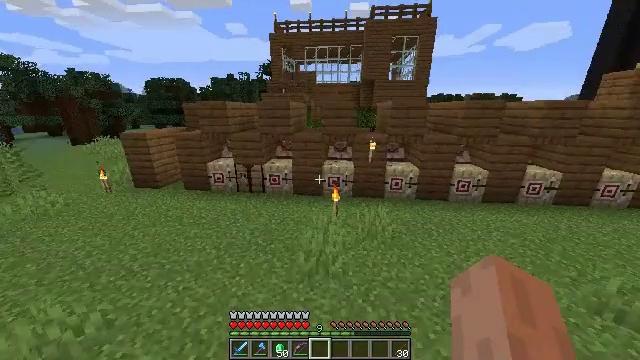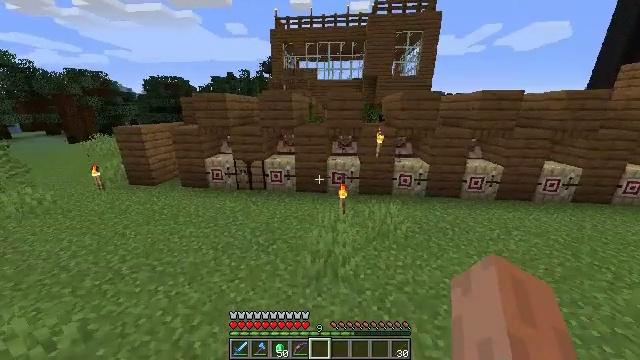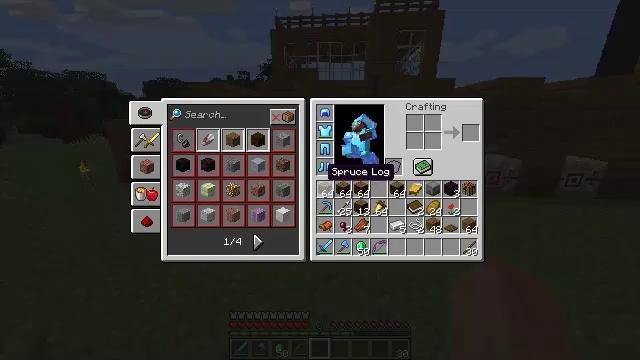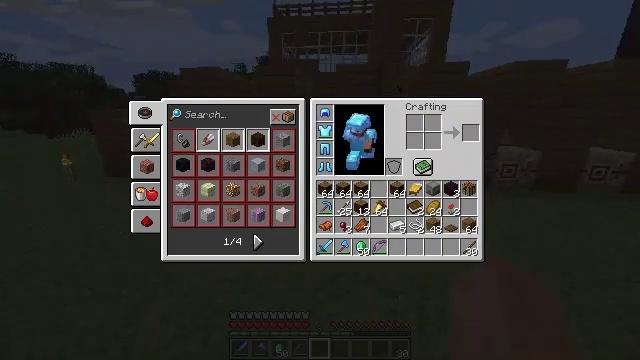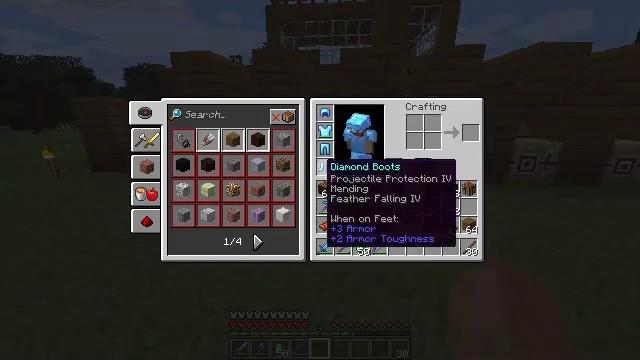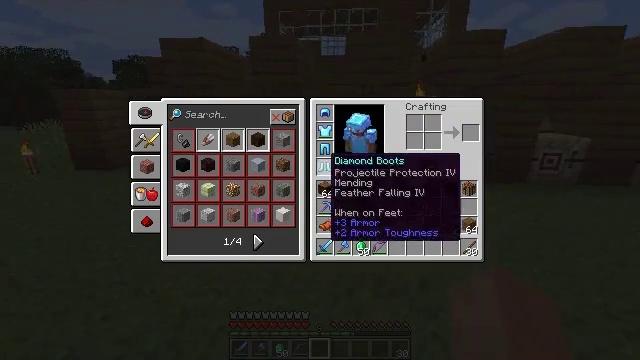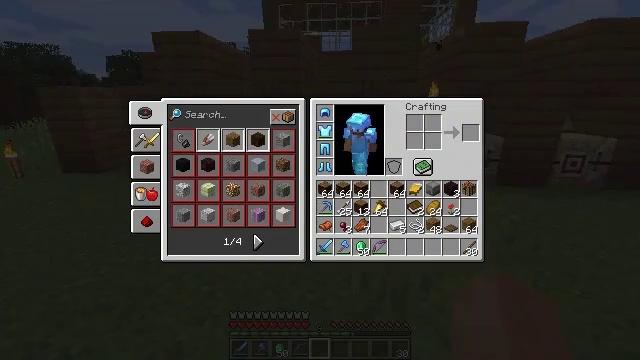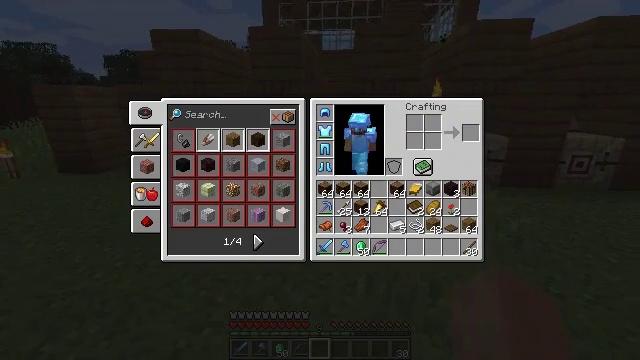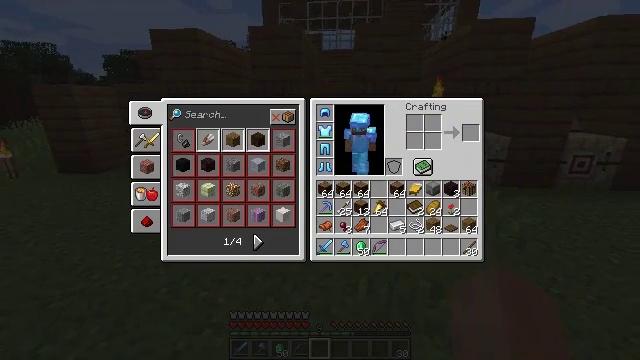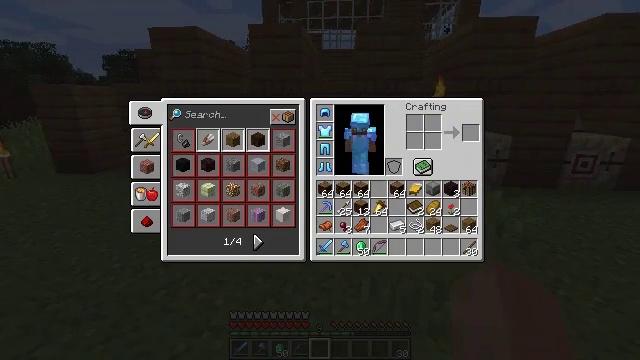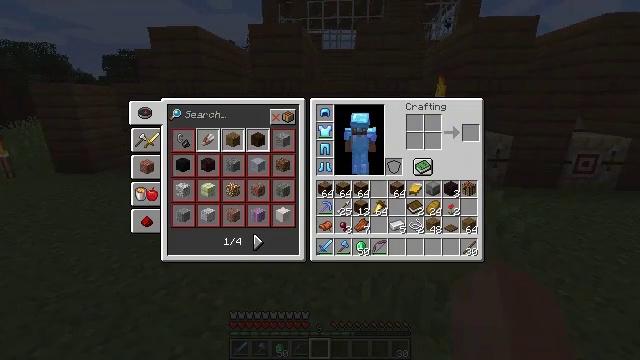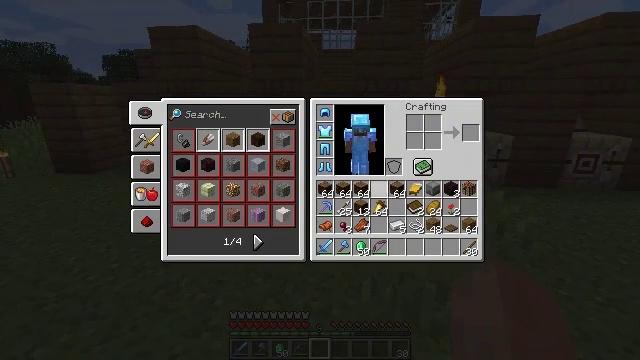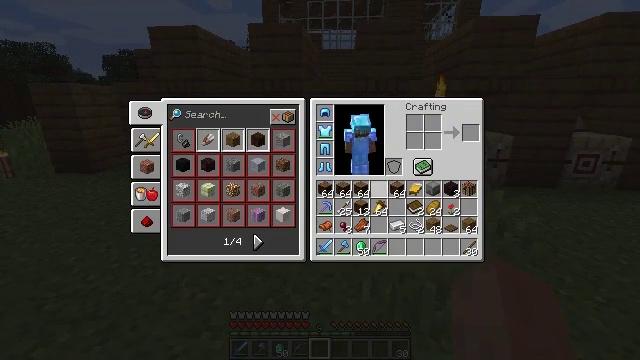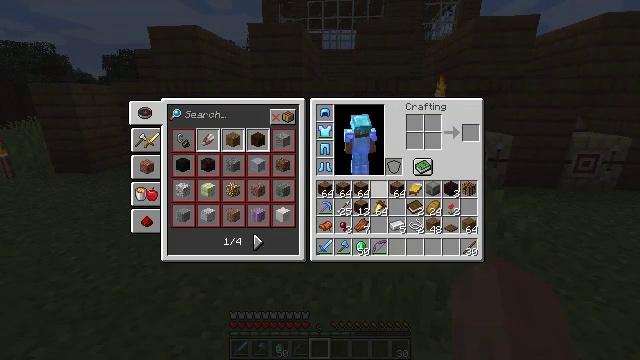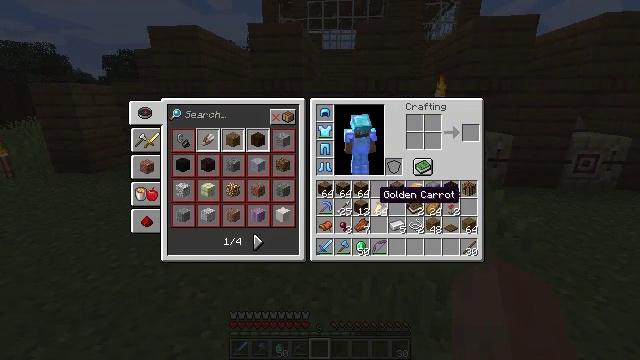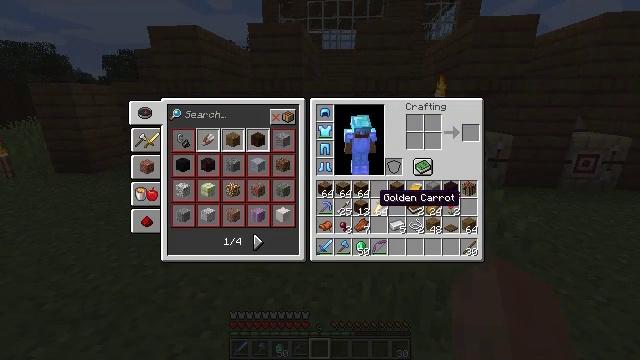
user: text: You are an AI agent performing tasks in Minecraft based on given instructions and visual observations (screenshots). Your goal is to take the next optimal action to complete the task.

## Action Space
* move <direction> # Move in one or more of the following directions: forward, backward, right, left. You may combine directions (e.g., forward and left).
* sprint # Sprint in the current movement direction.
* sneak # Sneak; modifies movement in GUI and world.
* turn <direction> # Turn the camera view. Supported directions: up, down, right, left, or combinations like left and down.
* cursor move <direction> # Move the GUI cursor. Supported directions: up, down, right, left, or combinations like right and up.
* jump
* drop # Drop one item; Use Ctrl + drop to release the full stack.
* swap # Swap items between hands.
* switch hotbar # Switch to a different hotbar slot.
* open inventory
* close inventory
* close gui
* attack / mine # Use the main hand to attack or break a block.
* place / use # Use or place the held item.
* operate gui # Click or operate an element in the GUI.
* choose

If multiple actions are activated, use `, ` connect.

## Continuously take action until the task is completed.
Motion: motion action
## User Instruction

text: Drop a spider eye.
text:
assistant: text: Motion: move forward, sprint
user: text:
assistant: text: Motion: move forward, sprint, turn up, open inventory
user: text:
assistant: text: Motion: move forward, open inventory
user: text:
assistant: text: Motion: open inventory
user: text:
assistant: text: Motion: no_op
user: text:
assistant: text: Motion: cursor move right
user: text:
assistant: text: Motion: cursor move right
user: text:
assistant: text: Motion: no_op
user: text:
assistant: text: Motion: no_op
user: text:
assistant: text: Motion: cursor move right and down
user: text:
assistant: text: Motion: cursor move down
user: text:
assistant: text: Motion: no_op
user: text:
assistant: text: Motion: no_op
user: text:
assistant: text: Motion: cursor move down
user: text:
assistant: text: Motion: no_op
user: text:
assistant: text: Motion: no_op
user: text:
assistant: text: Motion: no_op
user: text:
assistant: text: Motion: no_op
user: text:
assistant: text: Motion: no_op
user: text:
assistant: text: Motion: no_op
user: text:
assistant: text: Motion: no_op
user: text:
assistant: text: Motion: no_op
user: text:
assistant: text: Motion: no_op
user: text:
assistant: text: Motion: no_op
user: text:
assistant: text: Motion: no_op
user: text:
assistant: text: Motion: no_op
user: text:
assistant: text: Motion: no_op
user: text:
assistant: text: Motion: no_op
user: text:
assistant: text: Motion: no_op
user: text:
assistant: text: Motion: no_op